Question: Is there a way to view the find/search history in Sublime Text 2?
In eclipse there is such a feature, see screenshot below. I'd expect something similar in sublime text 2.

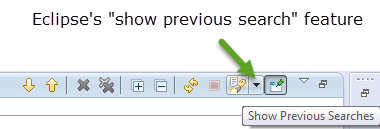
Answer: It should be the same in ST2, but in ST3 you can put your cursor in the 'Find' (/) search field, and hitting the and arrow keys should scroll through the search history.